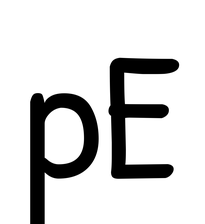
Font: PatrickHand-Regular